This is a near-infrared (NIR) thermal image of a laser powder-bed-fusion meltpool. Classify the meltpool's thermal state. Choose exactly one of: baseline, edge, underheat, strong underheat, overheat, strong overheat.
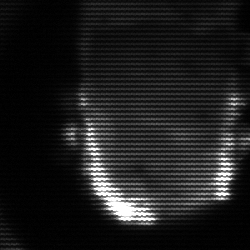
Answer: baseline